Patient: sex F, age 51
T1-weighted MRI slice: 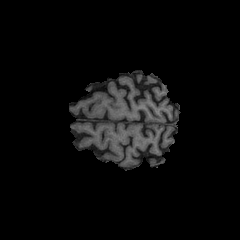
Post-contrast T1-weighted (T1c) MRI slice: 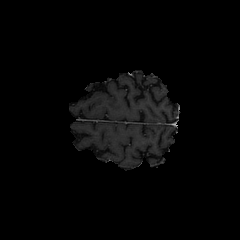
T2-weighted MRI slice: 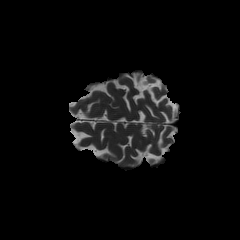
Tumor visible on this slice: no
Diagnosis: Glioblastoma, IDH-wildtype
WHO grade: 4